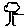
Label: tree